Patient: sex M, age 65
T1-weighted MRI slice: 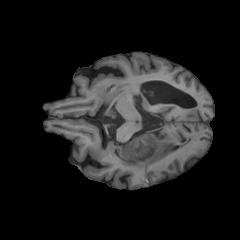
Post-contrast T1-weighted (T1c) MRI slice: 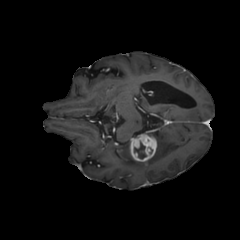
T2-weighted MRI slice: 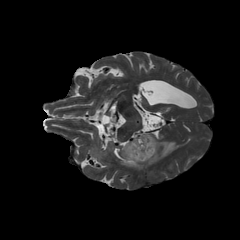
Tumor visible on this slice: yes
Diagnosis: Glioblastoma, IDH-wildtype
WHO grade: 4